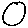
Label: circle